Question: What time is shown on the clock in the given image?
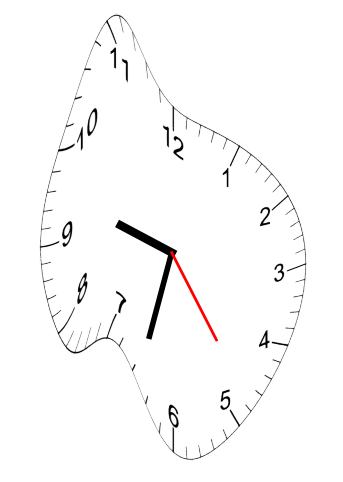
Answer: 09:32:24